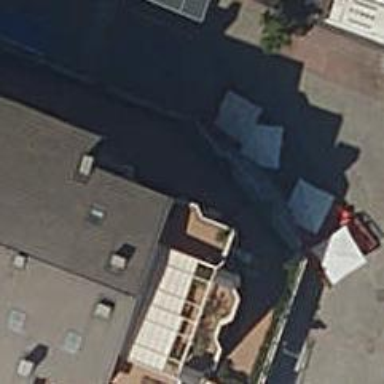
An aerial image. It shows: Bar.